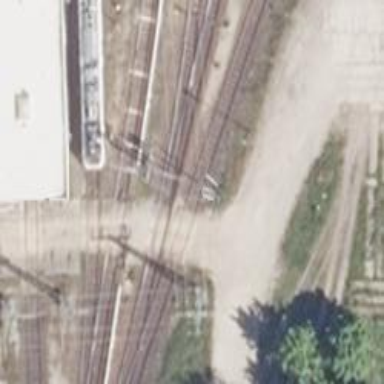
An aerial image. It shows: Railway spur service.